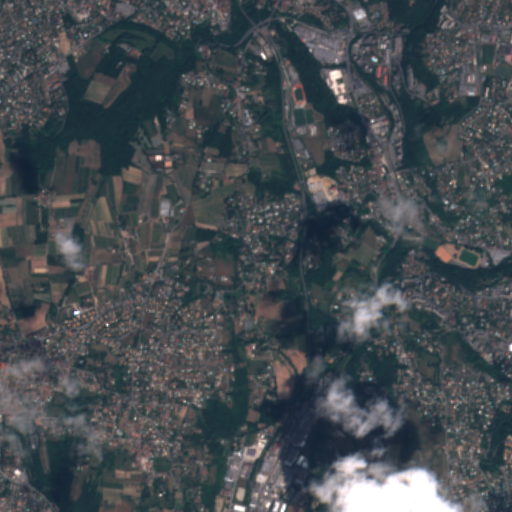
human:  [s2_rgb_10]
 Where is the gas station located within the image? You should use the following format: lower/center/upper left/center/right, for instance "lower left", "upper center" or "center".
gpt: The gas station is located in the upper right of the image.
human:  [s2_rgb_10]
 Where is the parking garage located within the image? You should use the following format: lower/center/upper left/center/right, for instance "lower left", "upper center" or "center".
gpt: The parking garage is located in the center right of the image.
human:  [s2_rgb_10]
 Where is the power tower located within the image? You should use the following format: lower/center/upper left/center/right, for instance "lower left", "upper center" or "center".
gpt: The power tower is located in the center left of the image.
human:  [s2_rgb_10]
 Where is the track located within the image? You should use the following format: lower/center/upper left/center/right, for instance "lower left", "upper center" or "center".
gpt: The track is located in the upper center of the image.
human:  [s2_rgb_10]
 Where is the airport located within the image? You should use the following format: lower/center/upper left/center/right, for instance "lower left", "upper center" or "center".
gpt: There is no airport in the image.